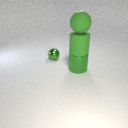
large green rubber cylinder above large green metal cylinder